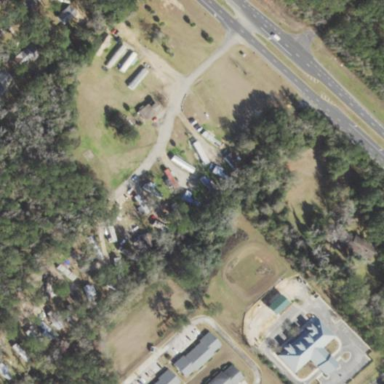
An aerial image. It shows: Residential area designated as trailer park.